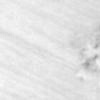
Label: change